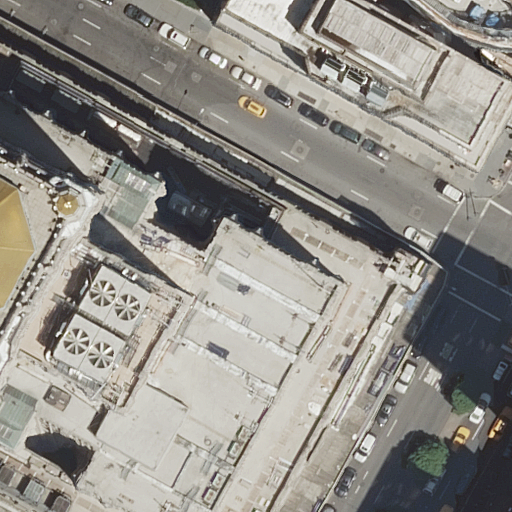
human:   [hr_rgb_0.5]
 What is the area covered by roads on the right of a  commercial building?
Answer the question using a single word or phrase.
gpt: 0m2

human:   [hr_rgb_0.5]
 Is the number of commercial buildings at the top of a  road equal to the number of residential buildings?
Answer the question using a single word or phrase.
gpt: no

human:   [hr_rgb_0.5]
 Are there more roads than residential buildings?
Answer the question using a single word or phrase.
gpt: no

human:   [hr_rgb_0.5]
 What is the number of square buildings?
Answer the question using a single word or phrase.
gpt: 0

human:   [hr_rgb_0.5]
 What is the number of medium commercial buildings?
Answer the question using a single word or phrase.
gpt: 0

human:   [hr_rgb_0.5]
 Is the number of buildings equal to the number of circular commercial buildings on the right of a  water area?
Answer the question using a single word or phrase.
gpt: no

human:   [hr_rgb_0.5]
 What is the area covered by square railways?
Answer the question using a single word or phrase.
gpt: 0m2

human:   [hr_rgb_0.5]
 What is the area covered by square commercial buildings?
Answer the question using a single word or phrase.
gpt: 0m2

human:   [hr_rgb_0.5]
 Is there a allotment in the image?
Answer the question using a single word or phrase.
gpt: no

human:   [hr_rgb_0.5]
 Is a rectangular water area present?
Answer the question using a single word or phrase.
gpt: no

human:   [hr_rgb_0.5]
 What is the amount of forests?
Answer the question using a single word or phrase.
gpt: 0

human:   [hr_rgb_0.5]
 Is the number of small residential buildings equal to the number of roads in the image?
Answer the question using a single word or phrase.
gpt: no

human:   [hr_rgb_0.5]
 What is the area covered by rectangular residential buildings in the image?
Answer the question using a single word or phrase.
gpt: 5417m2

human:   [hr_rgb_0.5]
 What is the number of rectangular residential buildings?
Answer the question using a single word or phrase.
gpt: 2

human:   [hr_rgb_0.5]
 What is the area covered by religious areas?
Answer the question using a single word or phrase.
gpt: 0m2

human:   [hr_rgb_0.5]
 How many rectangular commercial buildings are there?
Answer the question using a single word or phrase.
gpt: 0

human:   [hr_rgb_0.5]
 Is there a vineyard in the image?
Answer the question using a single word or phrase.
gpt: no

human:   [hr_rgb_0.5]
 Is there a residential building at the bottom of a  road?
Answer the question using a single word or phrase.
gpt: no

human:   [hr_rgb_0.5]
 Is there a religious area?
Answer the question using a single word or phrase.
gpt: no

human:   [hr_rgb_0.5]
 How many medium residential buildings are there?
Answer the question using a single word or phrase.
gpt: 1

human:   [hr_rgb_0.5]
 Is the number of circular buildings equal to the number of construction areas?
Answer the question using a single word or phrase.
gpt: yes

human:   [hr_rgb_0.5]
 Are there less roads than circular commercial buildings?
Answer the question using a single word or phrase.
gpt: no

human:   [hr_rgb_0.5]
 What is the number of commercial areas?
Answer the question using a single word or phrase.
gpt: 0

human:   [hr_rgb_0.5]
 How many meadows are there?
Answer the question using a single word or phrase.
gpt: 0

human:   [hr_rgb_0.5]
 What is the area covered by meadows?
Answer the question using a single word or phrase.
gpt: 0m2

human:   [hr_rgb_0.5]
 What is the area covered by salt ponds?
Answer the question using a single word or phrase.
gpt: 0m2

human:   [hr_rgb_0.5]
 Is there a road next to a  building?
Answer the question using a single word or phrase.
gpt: yes

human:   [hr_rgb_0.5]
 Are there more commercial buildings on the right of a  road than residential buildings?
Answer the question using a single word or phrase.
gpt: no

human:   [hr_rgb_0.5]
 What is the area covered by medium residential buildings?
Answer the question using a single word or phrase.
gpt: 257m2

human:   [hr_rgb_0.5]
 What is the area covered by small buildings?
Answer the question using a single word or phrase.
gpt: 0m2

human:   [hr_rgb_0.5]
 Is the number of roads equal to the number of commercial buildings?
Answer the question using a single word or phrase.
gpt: no

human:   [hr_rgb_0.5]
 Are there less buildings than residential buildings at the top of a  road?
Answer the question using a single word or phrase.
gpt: no

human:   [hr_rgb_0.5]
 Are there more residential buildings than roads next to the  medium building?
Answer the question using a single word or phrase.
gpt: no

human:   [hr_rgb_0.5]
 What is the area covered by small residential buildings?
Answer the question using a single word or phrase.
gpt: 0m2

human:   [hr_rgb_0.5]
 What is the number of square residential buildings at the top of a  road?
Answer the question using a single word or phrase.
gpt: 0

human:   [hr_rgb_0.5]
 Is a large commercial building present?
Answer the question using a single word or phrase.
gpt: no